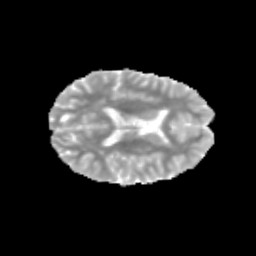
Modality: MD
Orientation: axial
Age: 13
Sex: female
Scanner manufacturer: siemens
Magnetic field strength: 3 T
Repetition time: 3.8 s
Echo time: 0.07 s